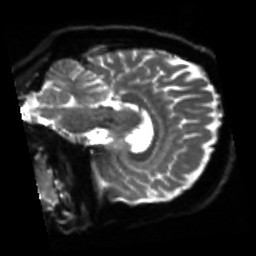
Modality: sbref
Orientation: sagittal
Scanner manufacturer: siemens
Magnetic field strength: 3 T
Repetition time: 4 s
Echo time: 0.0594 s